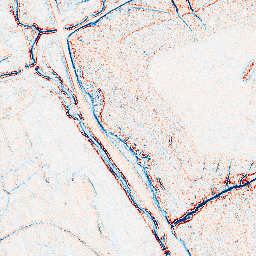
Category: edge_preserving
Decomposition family: bilateral
Decomposition parameters: d: 5
sigma_color: 150
sigma_space: 100
Upsampling method: sinc_hamming
Upsampling parameters: scale: 2
kernel_size: 16
Upsampling scale: 2